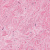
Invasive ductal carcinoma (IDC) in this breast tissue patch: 0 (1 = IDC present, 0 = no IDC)